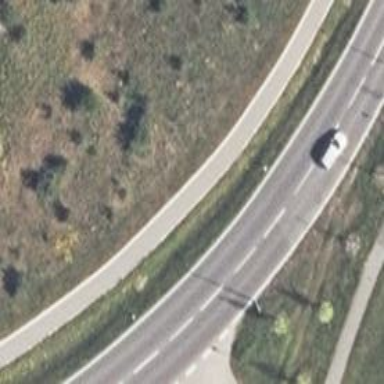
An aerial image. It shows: Asphalt cycleway.